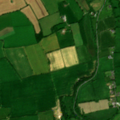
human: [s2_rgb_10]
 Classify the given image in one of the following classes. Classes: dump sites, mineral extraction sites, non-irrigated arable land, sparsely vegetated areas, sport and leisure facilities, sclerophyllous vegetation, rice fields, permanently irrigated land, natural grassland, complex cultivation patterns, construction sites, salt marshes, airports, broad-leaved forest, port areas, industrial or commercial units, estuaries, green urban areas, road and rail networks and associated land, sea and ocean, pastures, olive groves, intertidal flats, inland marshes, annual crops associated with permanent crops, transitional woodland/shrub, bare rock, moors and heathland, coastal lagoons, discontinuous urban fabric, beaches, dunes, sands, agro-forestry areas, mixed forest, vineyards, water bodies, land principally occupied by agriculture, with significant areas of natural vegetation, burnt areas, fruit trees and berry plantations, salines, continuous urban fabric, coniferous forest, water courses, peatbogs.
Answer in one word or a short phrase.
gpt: non-irrigated arable land, pastures